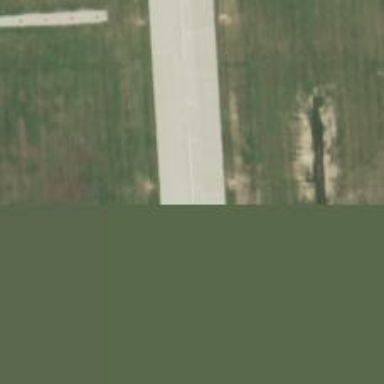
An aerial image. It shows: Displaced threshold runway at the airport.